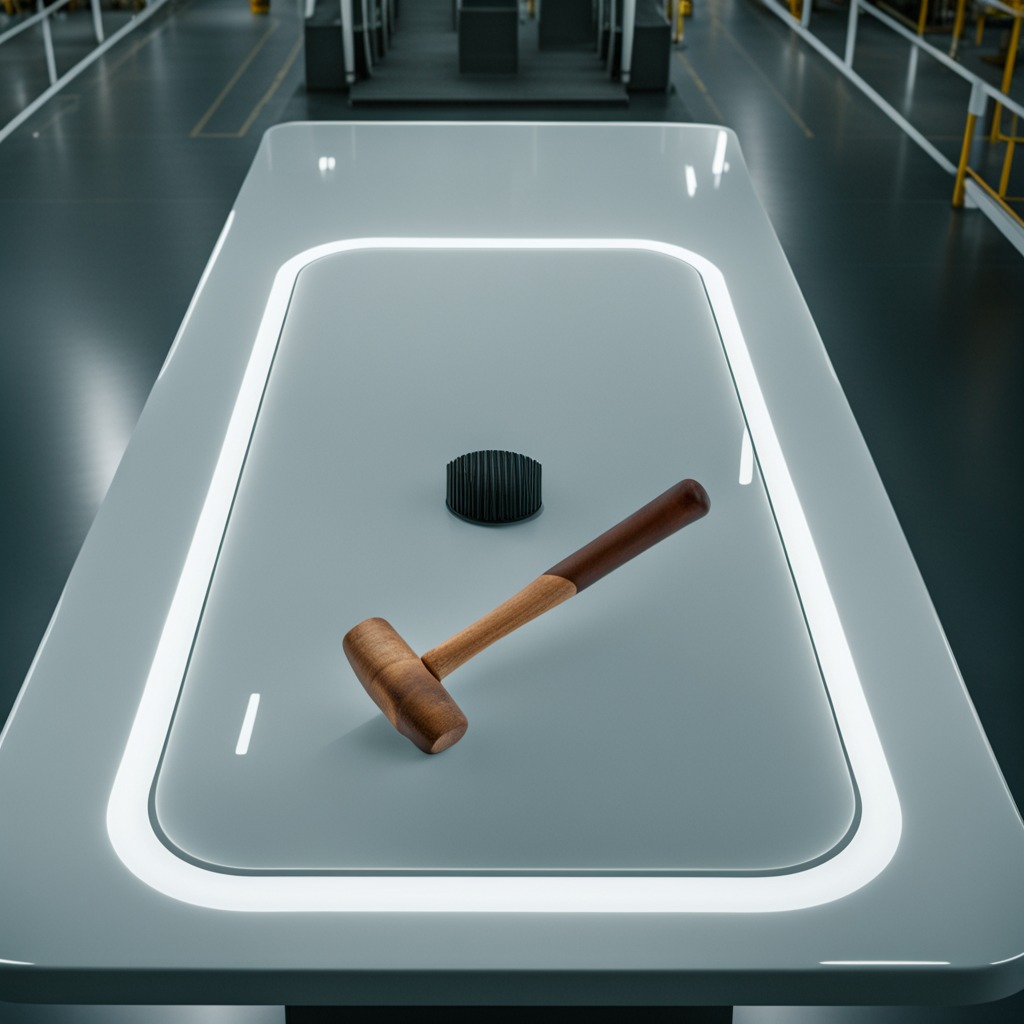
A hammer lies on a table in a ship maintenance bay industrial lighting.